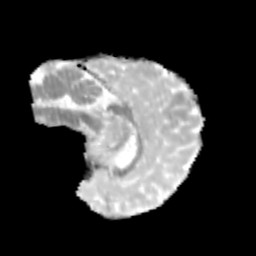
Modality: MD
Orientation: sagittal
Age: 10
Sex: male
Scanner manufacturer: siemens
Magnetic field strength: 3 T
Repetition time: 3.8 s
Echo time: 0.07 s